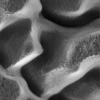
Label: not_dusty